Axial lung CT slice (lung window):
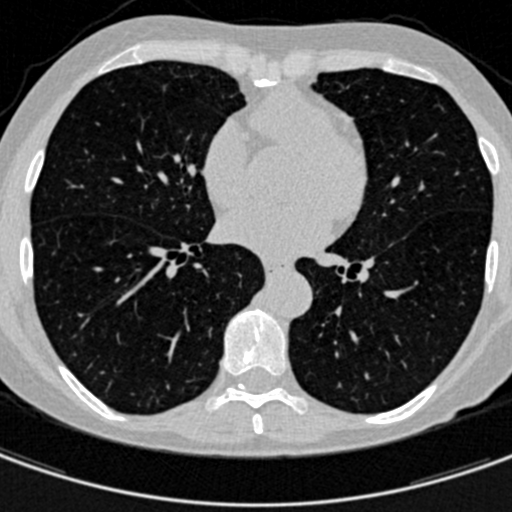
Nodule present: no